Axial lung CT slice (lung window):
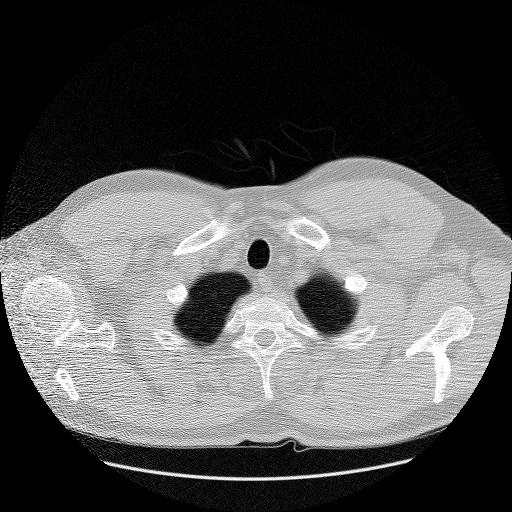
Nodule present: no